Question: I'm having trouble to save details about a movie in my database. I know the name giving is not good, but I have just made 1 textbox for input right now, as I am getting desperate. Can anyone tell me what I have done wrong in my code.
If it helps I having the following error which suggests that it can't connect to my localDB but I am not sure.
Error from code :

Code:
'''
private void btnRes_Click(object sender, EventArgs e)
{
SqlConnection sc = new SqlConnection();
sc.ConnectionString = ("Data Source=localhost;Initial Catalog=LoginScreen;Integrated Security=True");
SqlCommand com = new SqlCommand();
sc.Open();
com.Connection = sc;
com.CommandText = ("INSERT into movieTable (movieID, movieName, movieLength, movieDescription) VALUES ('"+textBox1.Text+"','"+textBox2.Text+"','"+textBox3.Text+"');");
com.ExecuteNonQuery();
sc.Close();
'''
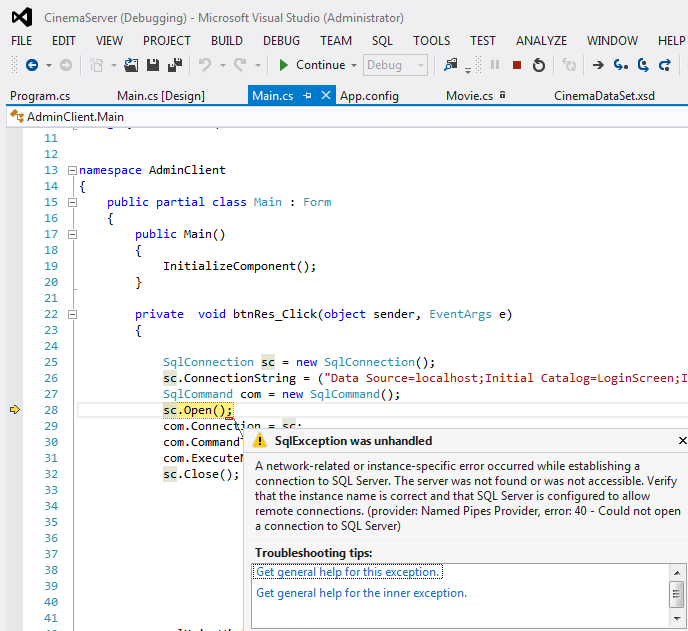
Answer: Your local database is not accessible over network. Try the following -
1. Check whether server is on
2. Check whether firewall is not blocking the Program
3. Check whether Named Pipes and TCP/IP is enabled in SQL Configuration manager. To access SQL Configuration Manager, go to Start > SQL Server (Version) > SQL Configuration Manager. Then expand Client Configuration (if it's x64 then there will be 2 item , click that does not have 32 with it). From the right pane select Named Pipe, Vias and TCP/IP and enable all and restart server.
4. Make sure you are using correct instance name. MQL Server Enterprise or Standard editions might not have instance names but also can be installed with instance name. See in you SQL configuration manager that you are using the proper instance name.
Then try again.